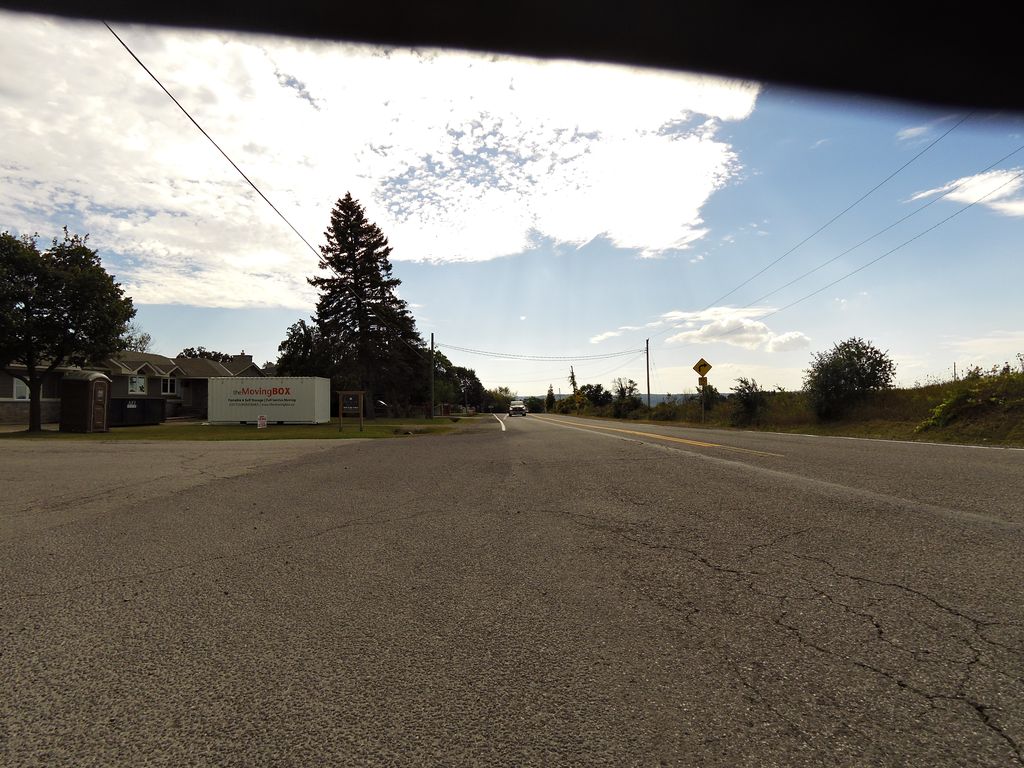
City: hamilton